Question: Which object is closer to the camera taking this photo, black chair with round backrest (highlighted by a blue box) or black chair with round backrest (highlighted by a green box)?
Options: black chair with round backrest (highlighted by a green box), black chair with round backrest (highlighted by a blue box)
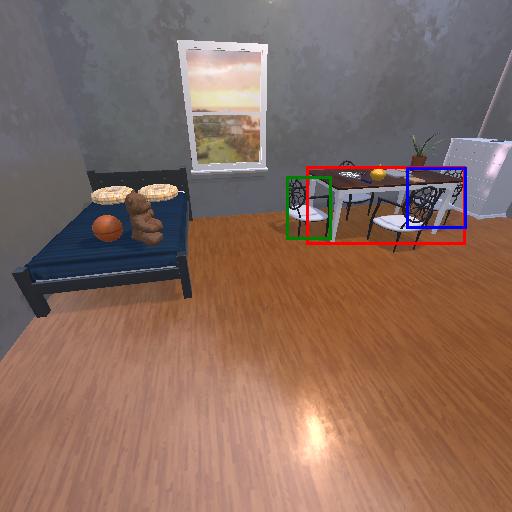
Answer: black chair with round backrest (highlighted by a green box)